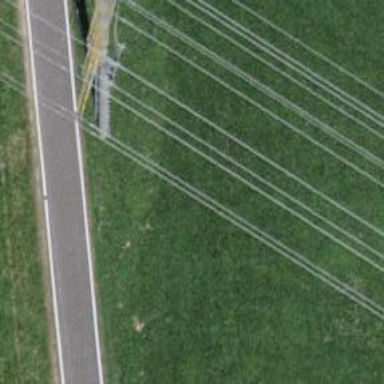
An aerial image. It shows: There are 10 cables for the power line.